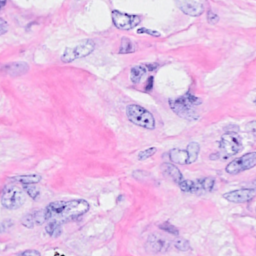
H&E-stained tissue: Breast